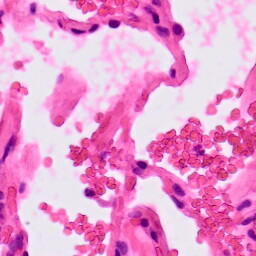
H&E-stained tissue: Lung